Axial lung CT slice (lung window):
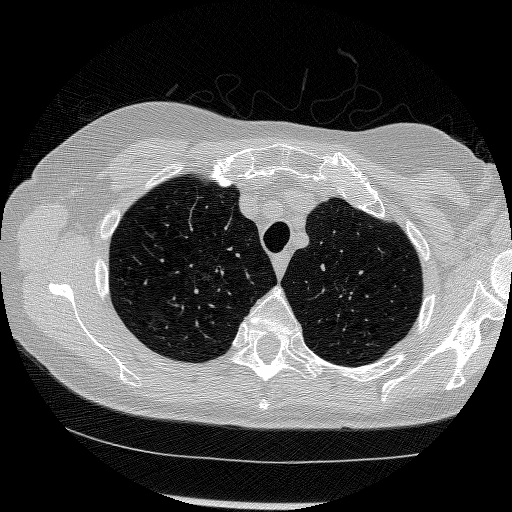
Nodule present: no